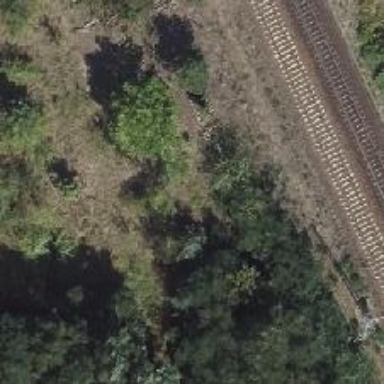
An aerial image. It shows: Abandoned railway with historical significance.